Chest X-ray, AP view. Patient: 61 years old, sex M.
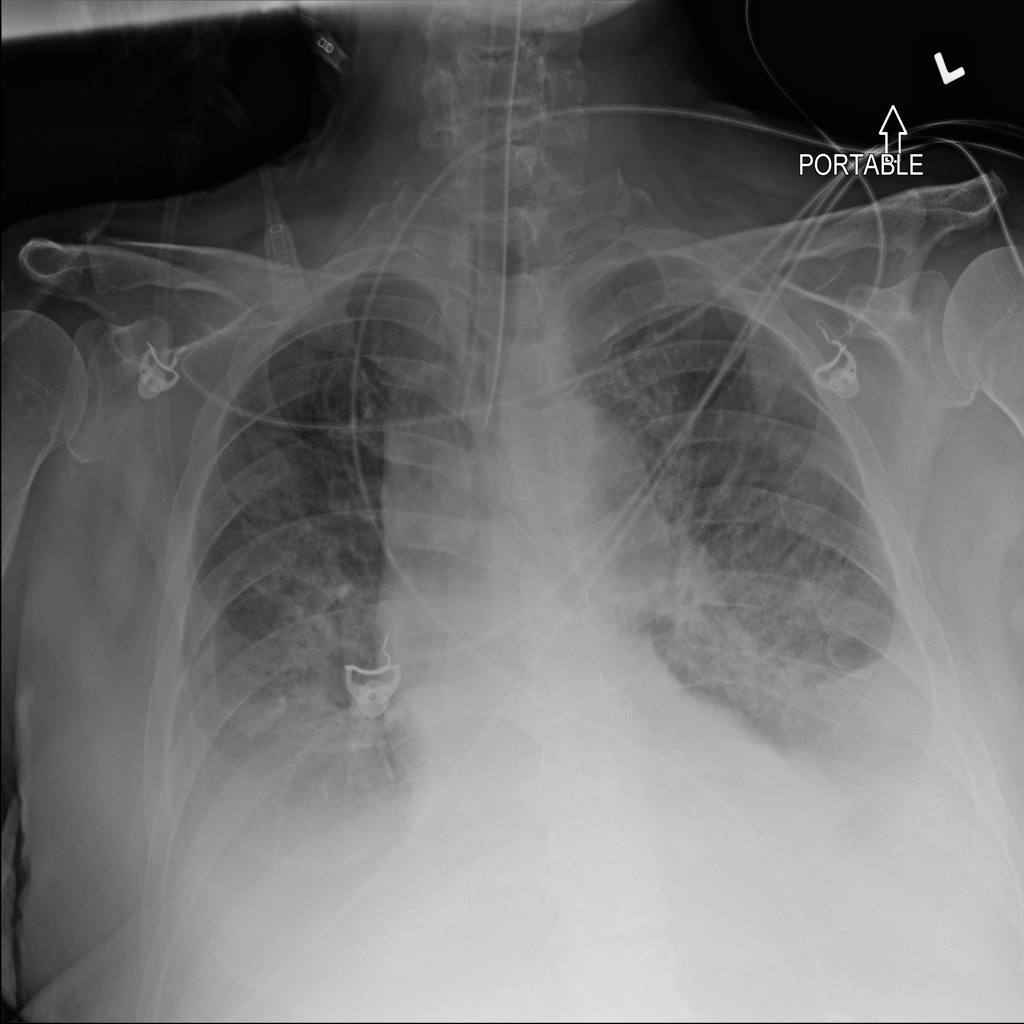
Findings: Edema, Effusion, Infiltration